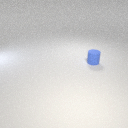
small blue rubber cylinder